Interaction volume radius: 5 \u00c5
Interaction volume height: 25 \u00c5
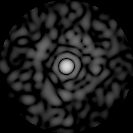
Disorder parameter: 0.8707